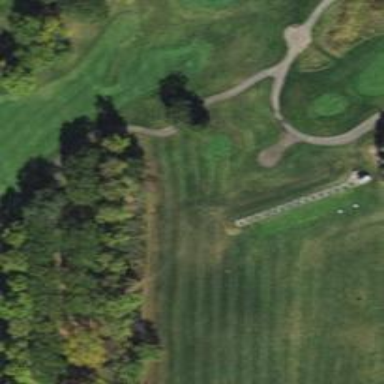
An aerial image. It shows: Service road designated as golf cart path.